Brain MRI, t2w sequence, axial 2D slice.
Patient: age 35, sex F, weight 95 kg, height 1.95 m
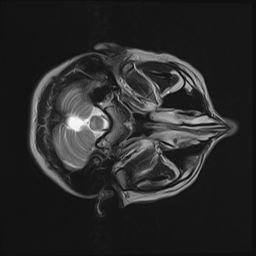